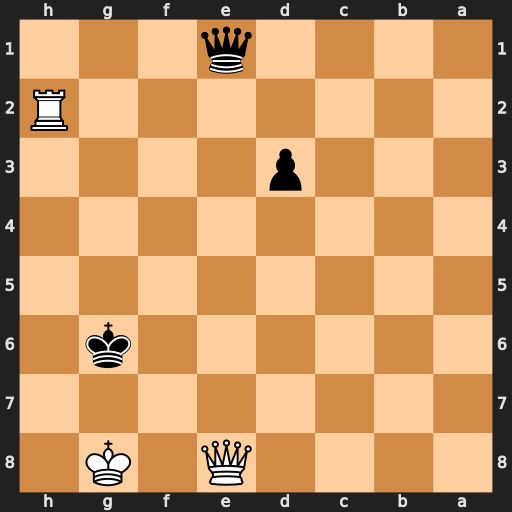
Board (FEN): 4Q1K1/8/6k1/8/8/3p4/7R/4q3
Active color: b
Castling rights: -
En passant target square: -
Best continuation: Qxe8#